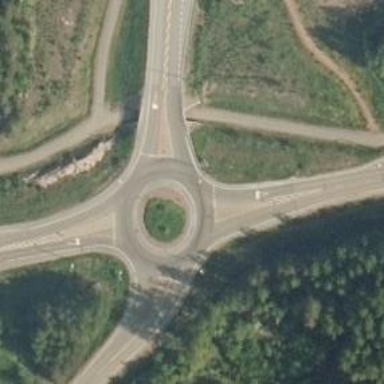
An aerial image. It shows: Secondary road with asphalt surface leading to roundabout.